Field crop: maize
Growth stage: 2
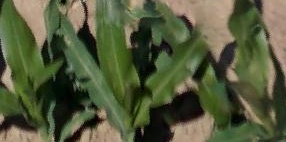
Species: maize